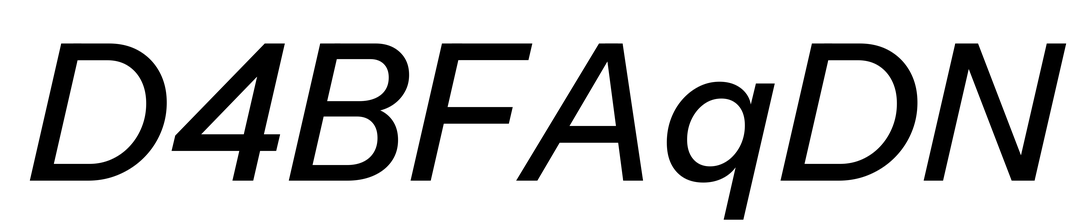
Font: InstrumentSans-Italic_Medium_Italic